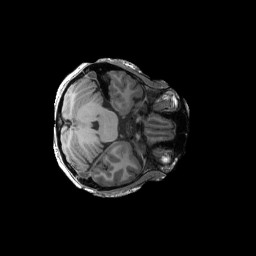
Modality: T1w
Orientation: axial
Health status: ill
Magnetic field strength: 3 T